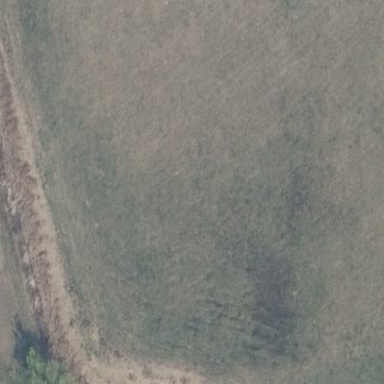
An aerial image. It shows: Picturesque grassland.